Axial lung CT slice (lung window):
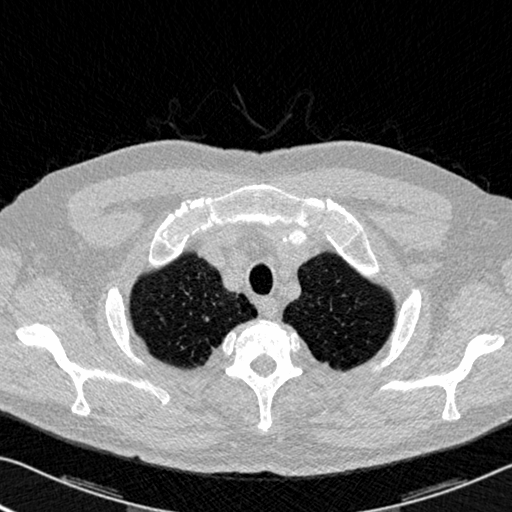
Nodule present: no